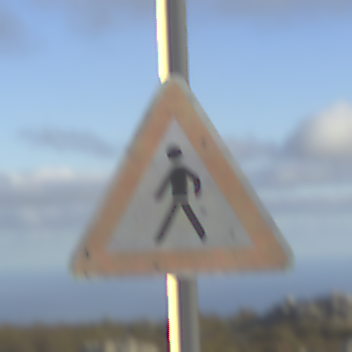
Verkehrszeichen: FussgaengerRechts
Umgebung: Outdoor, Nature
Tageszeit: SunriseSunset
Wetter: PartlyCloudy
Licht: Natural
Jahreszeit: NotSpecified
Kontrast: HighContrast